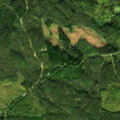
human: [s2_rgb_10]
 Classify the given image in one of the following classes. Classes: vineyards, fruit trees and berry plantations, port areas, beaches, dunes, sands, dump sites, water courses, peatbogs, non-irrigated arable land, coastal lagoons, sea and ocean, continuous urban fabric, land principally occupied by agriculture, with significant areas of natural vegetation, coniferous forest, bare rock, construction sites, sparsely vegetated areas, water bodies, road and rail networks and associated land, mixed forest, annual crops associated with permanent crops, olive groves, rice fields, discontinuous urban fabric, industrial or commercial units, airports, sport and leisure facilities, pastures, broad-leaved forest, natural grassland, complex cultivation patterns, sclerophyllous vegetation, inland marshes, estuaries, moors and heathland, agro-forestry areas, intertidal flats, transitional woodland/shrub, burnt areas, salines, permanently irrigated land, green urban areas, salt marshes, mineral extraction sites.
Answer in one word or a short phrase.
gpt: coniferous forest, mixed forest, transitional woodland/shrub